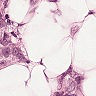
Metastatic tissue present: yes